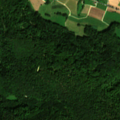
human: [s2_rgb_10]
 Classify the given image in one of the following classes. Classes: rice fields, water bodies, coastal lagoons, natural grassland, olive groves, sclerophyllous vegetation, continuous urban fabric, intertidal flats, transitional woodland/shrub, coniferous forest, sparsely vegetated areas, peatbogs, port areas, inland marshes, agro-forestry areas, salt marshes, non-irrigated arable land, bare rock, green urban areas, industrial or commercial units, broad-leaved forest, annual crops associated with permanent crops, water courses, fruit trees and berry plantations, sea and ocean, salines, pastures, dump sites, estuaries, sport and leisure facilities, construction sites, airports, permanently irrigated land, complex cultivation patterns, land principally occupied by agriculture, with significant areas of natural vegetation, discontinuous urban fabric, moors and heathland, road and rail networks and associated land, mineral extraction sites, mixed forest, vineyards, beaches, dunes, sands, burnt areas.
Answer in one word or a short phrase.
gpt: non-irrigated arable land, coniferous forest, mixed forest